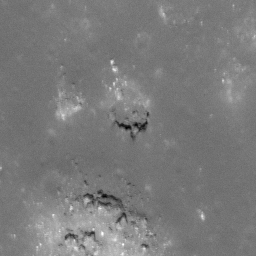
Pit: Messier A 2a
Host crater: Messier A
Host type: impact_melt
Lunar coordinates: latitude -2.014, longitude 46.906